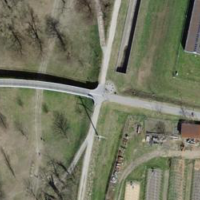
EUNIS habitat code: 52
Species observed at this site:
Euphorbia cyparissias
Phytolacca americana